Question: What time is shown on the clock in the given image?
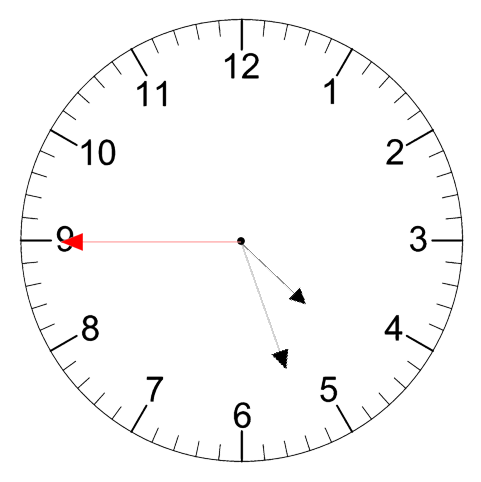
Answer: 04:26:45